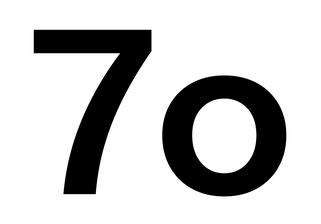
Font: InstrumentSans_SemiBold